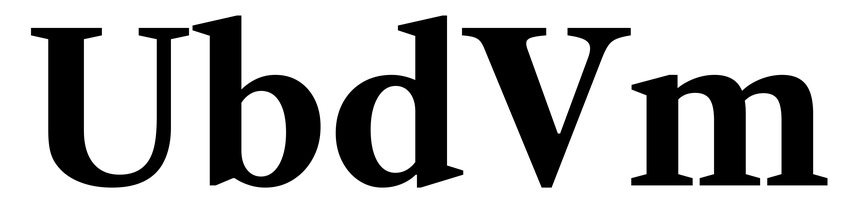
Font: LibreCaslonText_Bold